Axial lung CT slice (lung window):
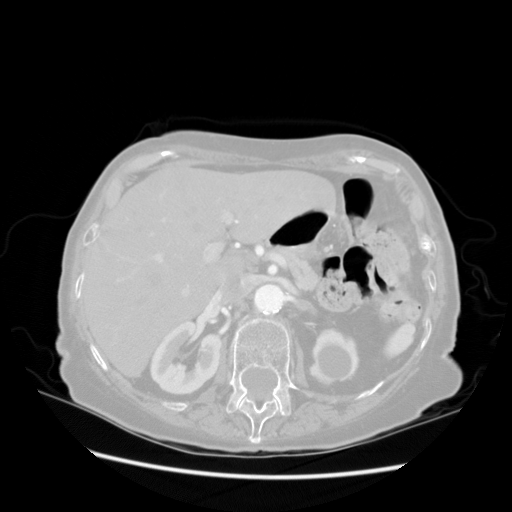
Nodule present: no